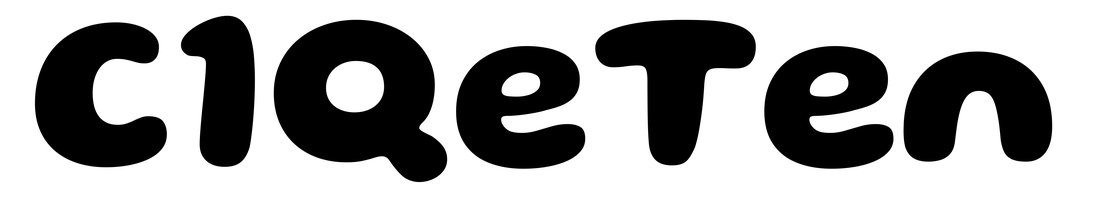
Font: Gluten_Bold